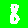
Digit: 8